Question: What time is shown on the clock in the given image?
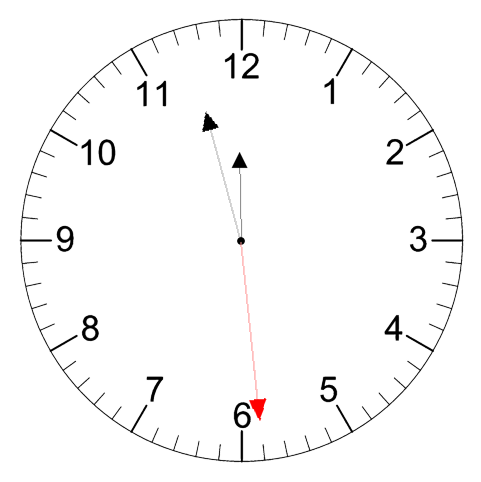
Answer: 11:57:29